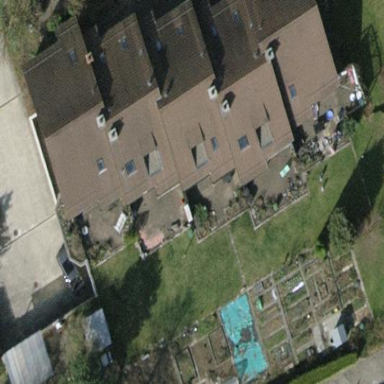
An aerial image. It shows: Terrace building.